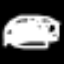
Label: squiggle